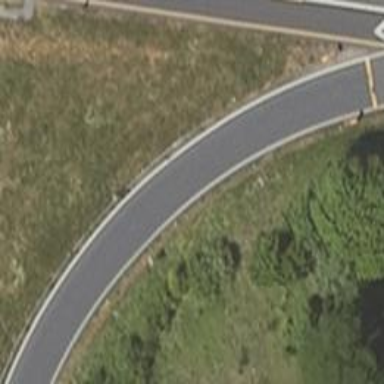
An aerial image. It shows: Asphalt motorway link.